Interaction volume radius: 10 \u00c5
Interaction volume height: 10 \u00c5
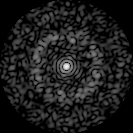
Disorder parameter: 0.8226